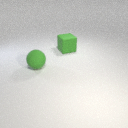
large green rubber cube behind large green rubber sphere